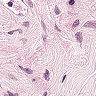
Metastatic tissue present: no